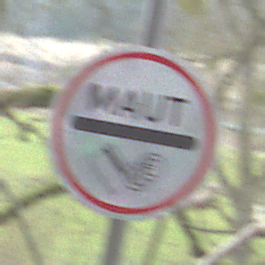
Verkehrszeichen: MautflichtigeStrecke
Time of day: MorningAfternoon
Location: Outdoor (Nature)
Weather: PartlyCloudy
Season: NotSpecified
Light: Natural